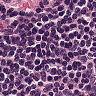
Metastatic tissue present: no